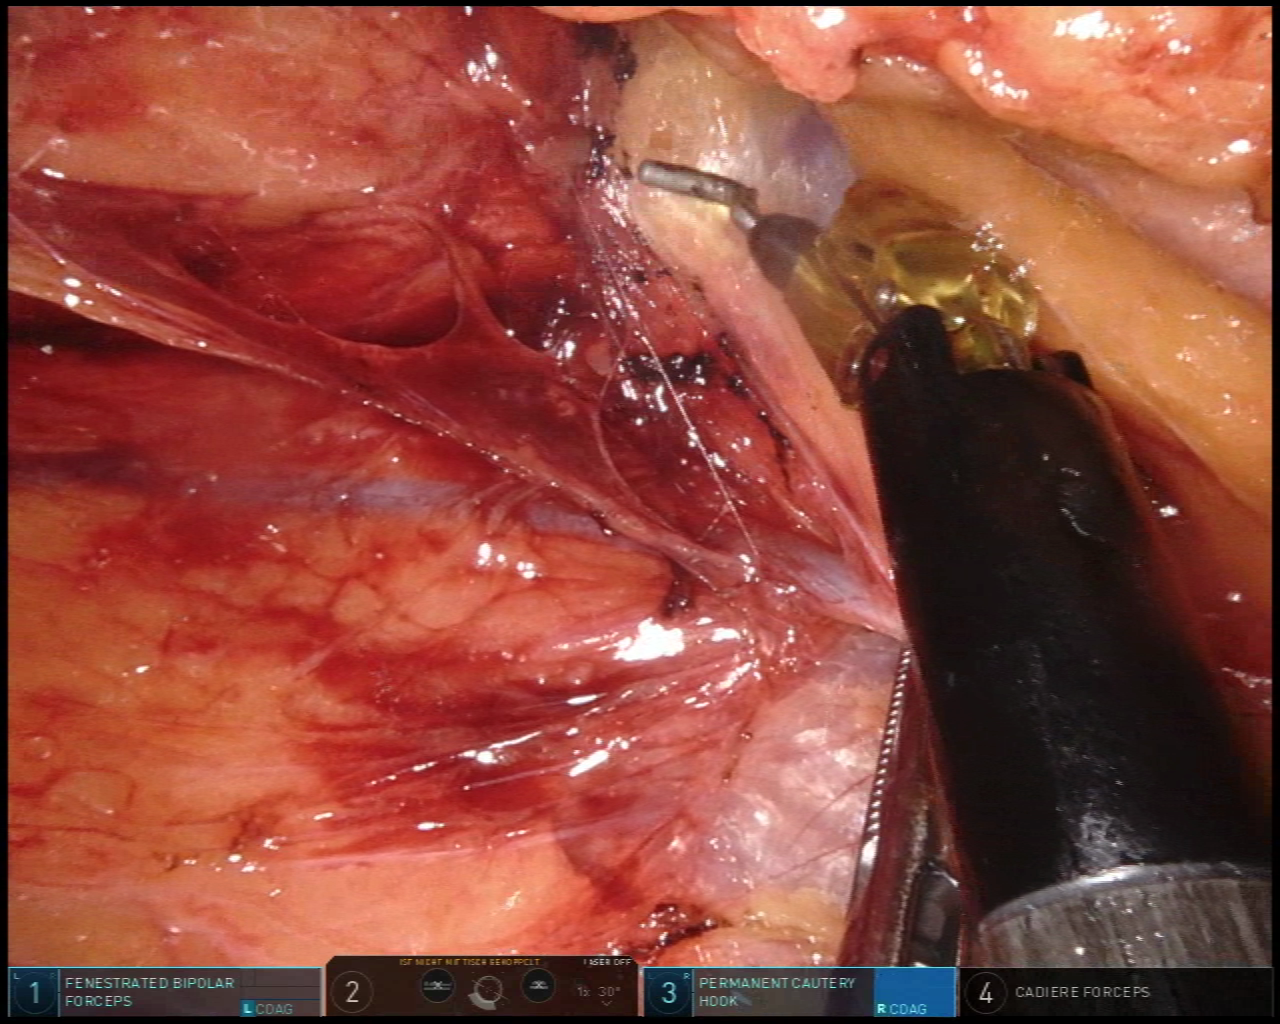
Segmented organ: intestinal_veins
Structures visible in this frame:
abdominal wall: no
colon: no
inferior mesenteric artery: no
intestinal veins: yes
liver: no
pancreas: no
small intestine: no
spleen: no
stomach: no
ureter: no
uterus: no
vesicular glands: no